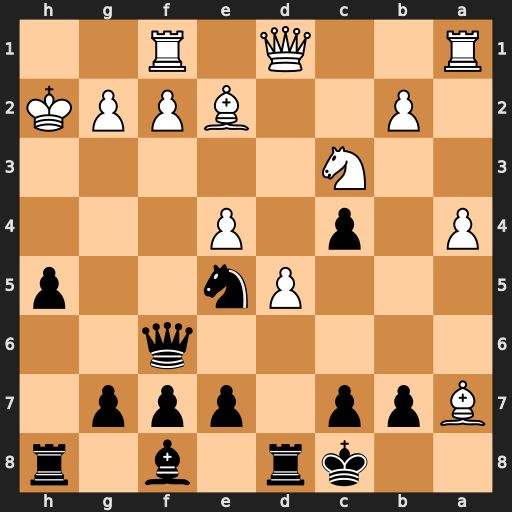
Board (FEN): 2kr1b1r/Bpp1ppp1/5q2/3Pn2p/P1p1P3/2N5/1P2BPPK/R2Q1R2
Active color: b
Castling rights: -
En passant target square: -
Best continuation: Qh4+ Kg1 Ng4 Bxg4+ hxg4 Qxg4+ Qxg4